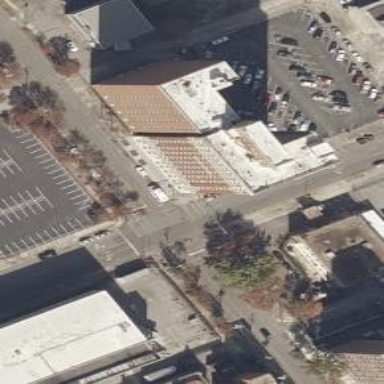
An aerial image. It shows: Commercial building.